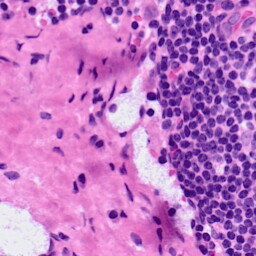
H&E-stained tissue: LymphNode